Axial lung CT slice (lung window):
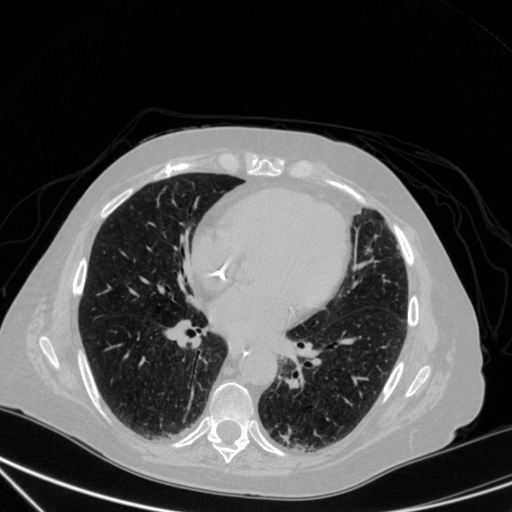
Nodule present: no